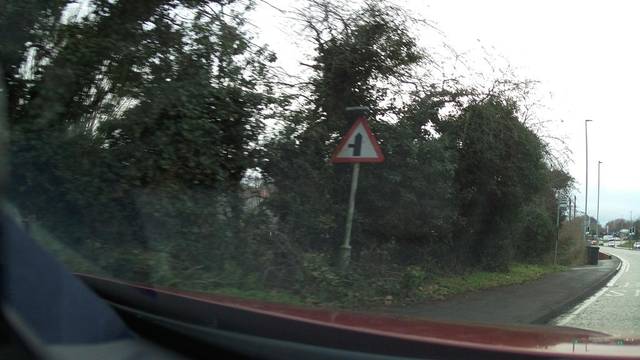
Region: United Kingdom
Coordinates: 52.372, -2.243